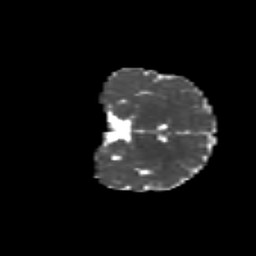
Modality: MD
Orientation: coronal
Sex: male
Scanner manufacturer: siemens
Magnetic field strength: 3 T
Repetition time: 5 s
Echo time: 0.071 s